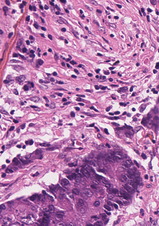
Tumor epithelial tissue: yes
Tumor-associated stroma tissue: yes
Normal tissue: no